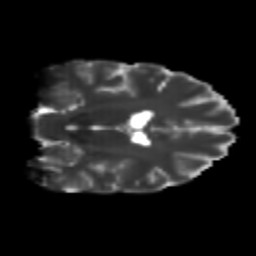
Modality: T2w
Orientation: coronal
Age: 24
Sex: male
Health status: healthy
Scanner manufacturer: philips
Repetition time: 7.385 s
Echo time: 0.08599 s